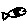
Label: fish